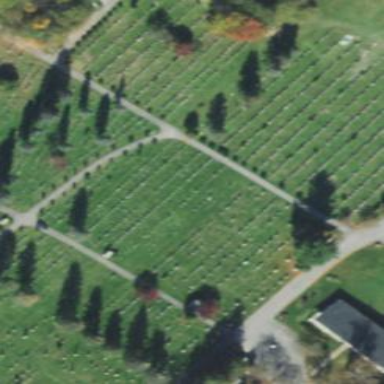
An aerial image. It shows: Cemetery.